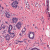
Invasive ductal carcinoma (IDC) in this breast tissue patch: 0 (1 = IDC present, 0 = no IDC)